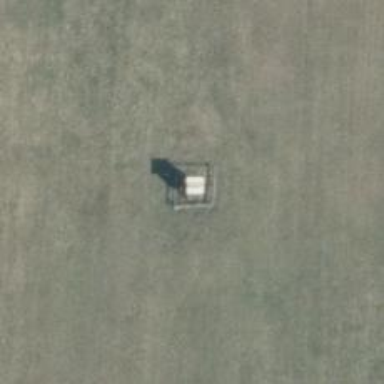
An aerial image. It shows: Hunting stand.